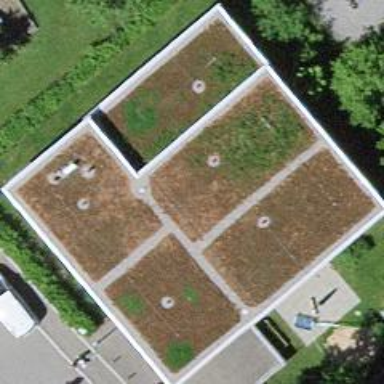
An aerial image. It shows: Kindergarten building.